Aerial crown-view tile of a tropical tree (Barro Colorado Island, Panama), acquired 20250124:
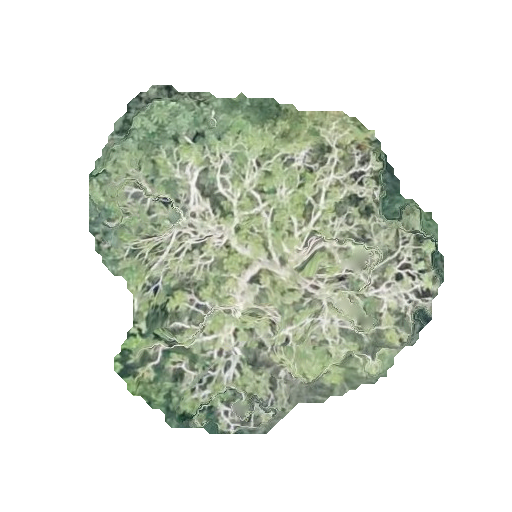
Species: Jacaranda copaia
GBIF accepted scientific name: Jacaranda copaia
Crown area: 135.667 m²